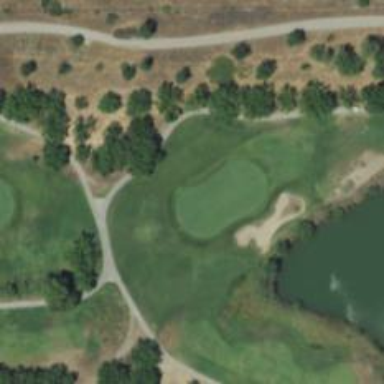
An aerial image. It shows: View of golf hole.